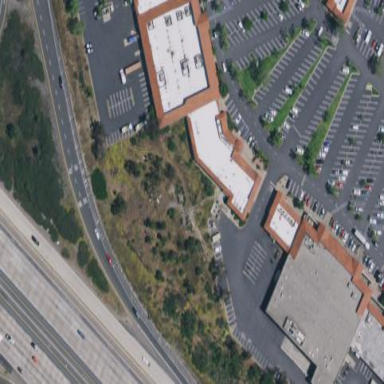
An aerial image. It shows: Retail building.